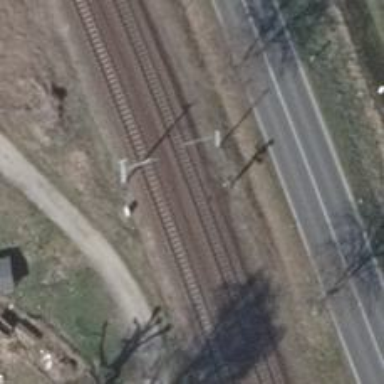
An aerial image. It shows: Railway signal.